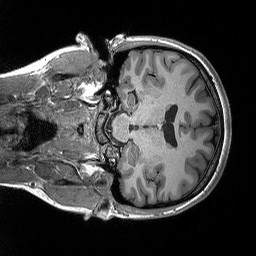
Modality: T1w
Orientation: coronal
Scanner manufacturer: siemens
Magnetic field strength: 3 T
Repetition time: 2.3 s
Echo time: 0.00298 s